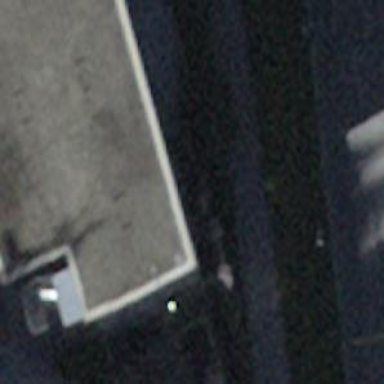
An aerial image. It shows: Nightclub.